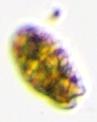
Label: Akashiwo